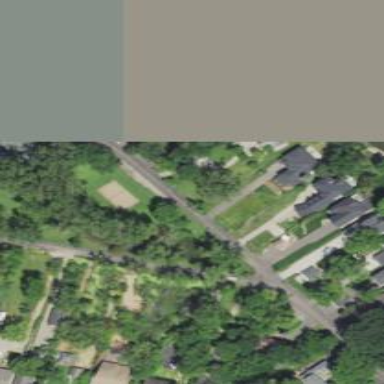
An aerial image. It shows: Residential road.